Question: Why isn't 'ALT' (variable used to determine row colour) being updated (see pic)
Here is the code:
'''
Private Alt As Boolean
Private cnt as integer
Function Stripe(ByVal NewRow As Boolean, ByVal OddColor as String, ByVal EvenColor as String) As String
If NewRow Then
Alt = Not Alt ' Trip the switch denoting a new row
cnt = cnt + 1
end if
If Alt Then
Return OddColor
Else
Return EvenColor
End If
End Function
Function getalt () as boolean
return alt
end function
function getcnt() as integer
return cnt
end function
'''
here is the code that goes in the 'background color'
first column:
'''
=Code.Stripe(true, "#E7E7E7", "Transparent")
'''
second to N columns:
'''
=Code.Stripe(False, "#E7E7E7", "Transparent")
'''
n.b. you may need to open the image in another window to see the debug output - I'm showing the values of 'cnt' and 'alt' using getalt & getcnt

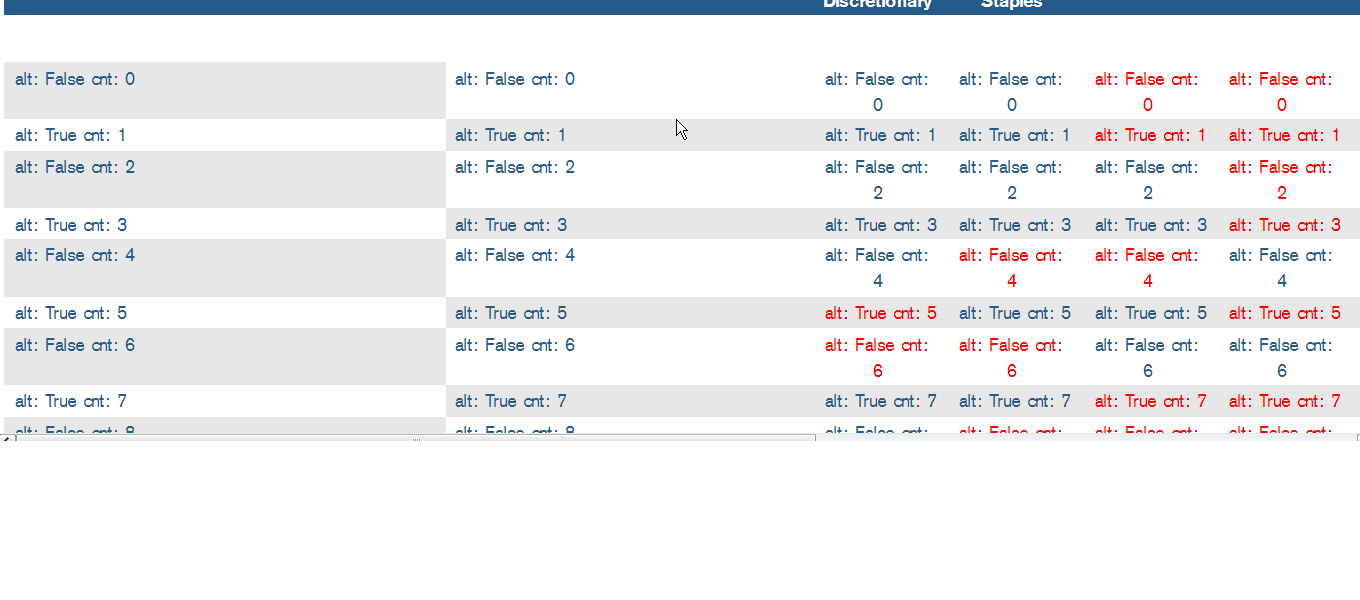
Answer: The BGcolor code needs to be this in the first column
=IIF(code.getcnt() Mod 2, "#E7E7E7", "Transparent") & Code.Stripe(TRUE, "", "")
and this in the 2nd..N columns
=IIF(code.getcnt() Mod 2, "#E7E7E7", "Transparent") & Code.Stripe(FALSE, "", "")
I'm sure the code can be tidied up :)